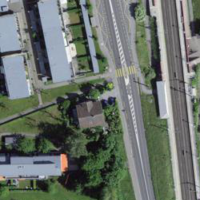
EUNIS habitat code: 54
Species observed at this site:
Buteo buteo
Larus michahellis